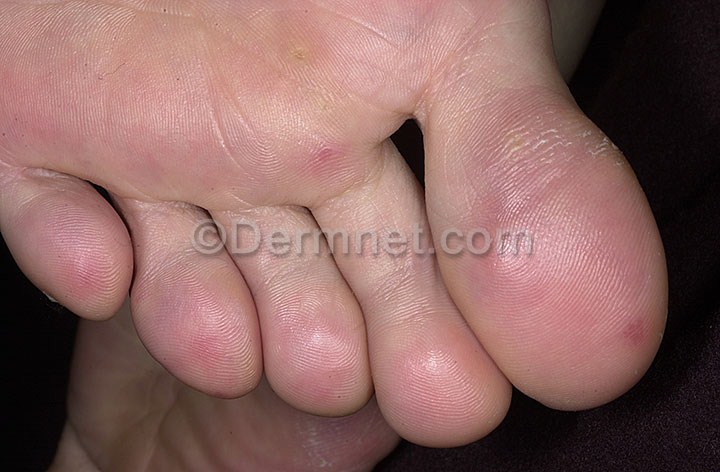
Disease: Lupus and other Connective Tissue diseases